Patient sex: F
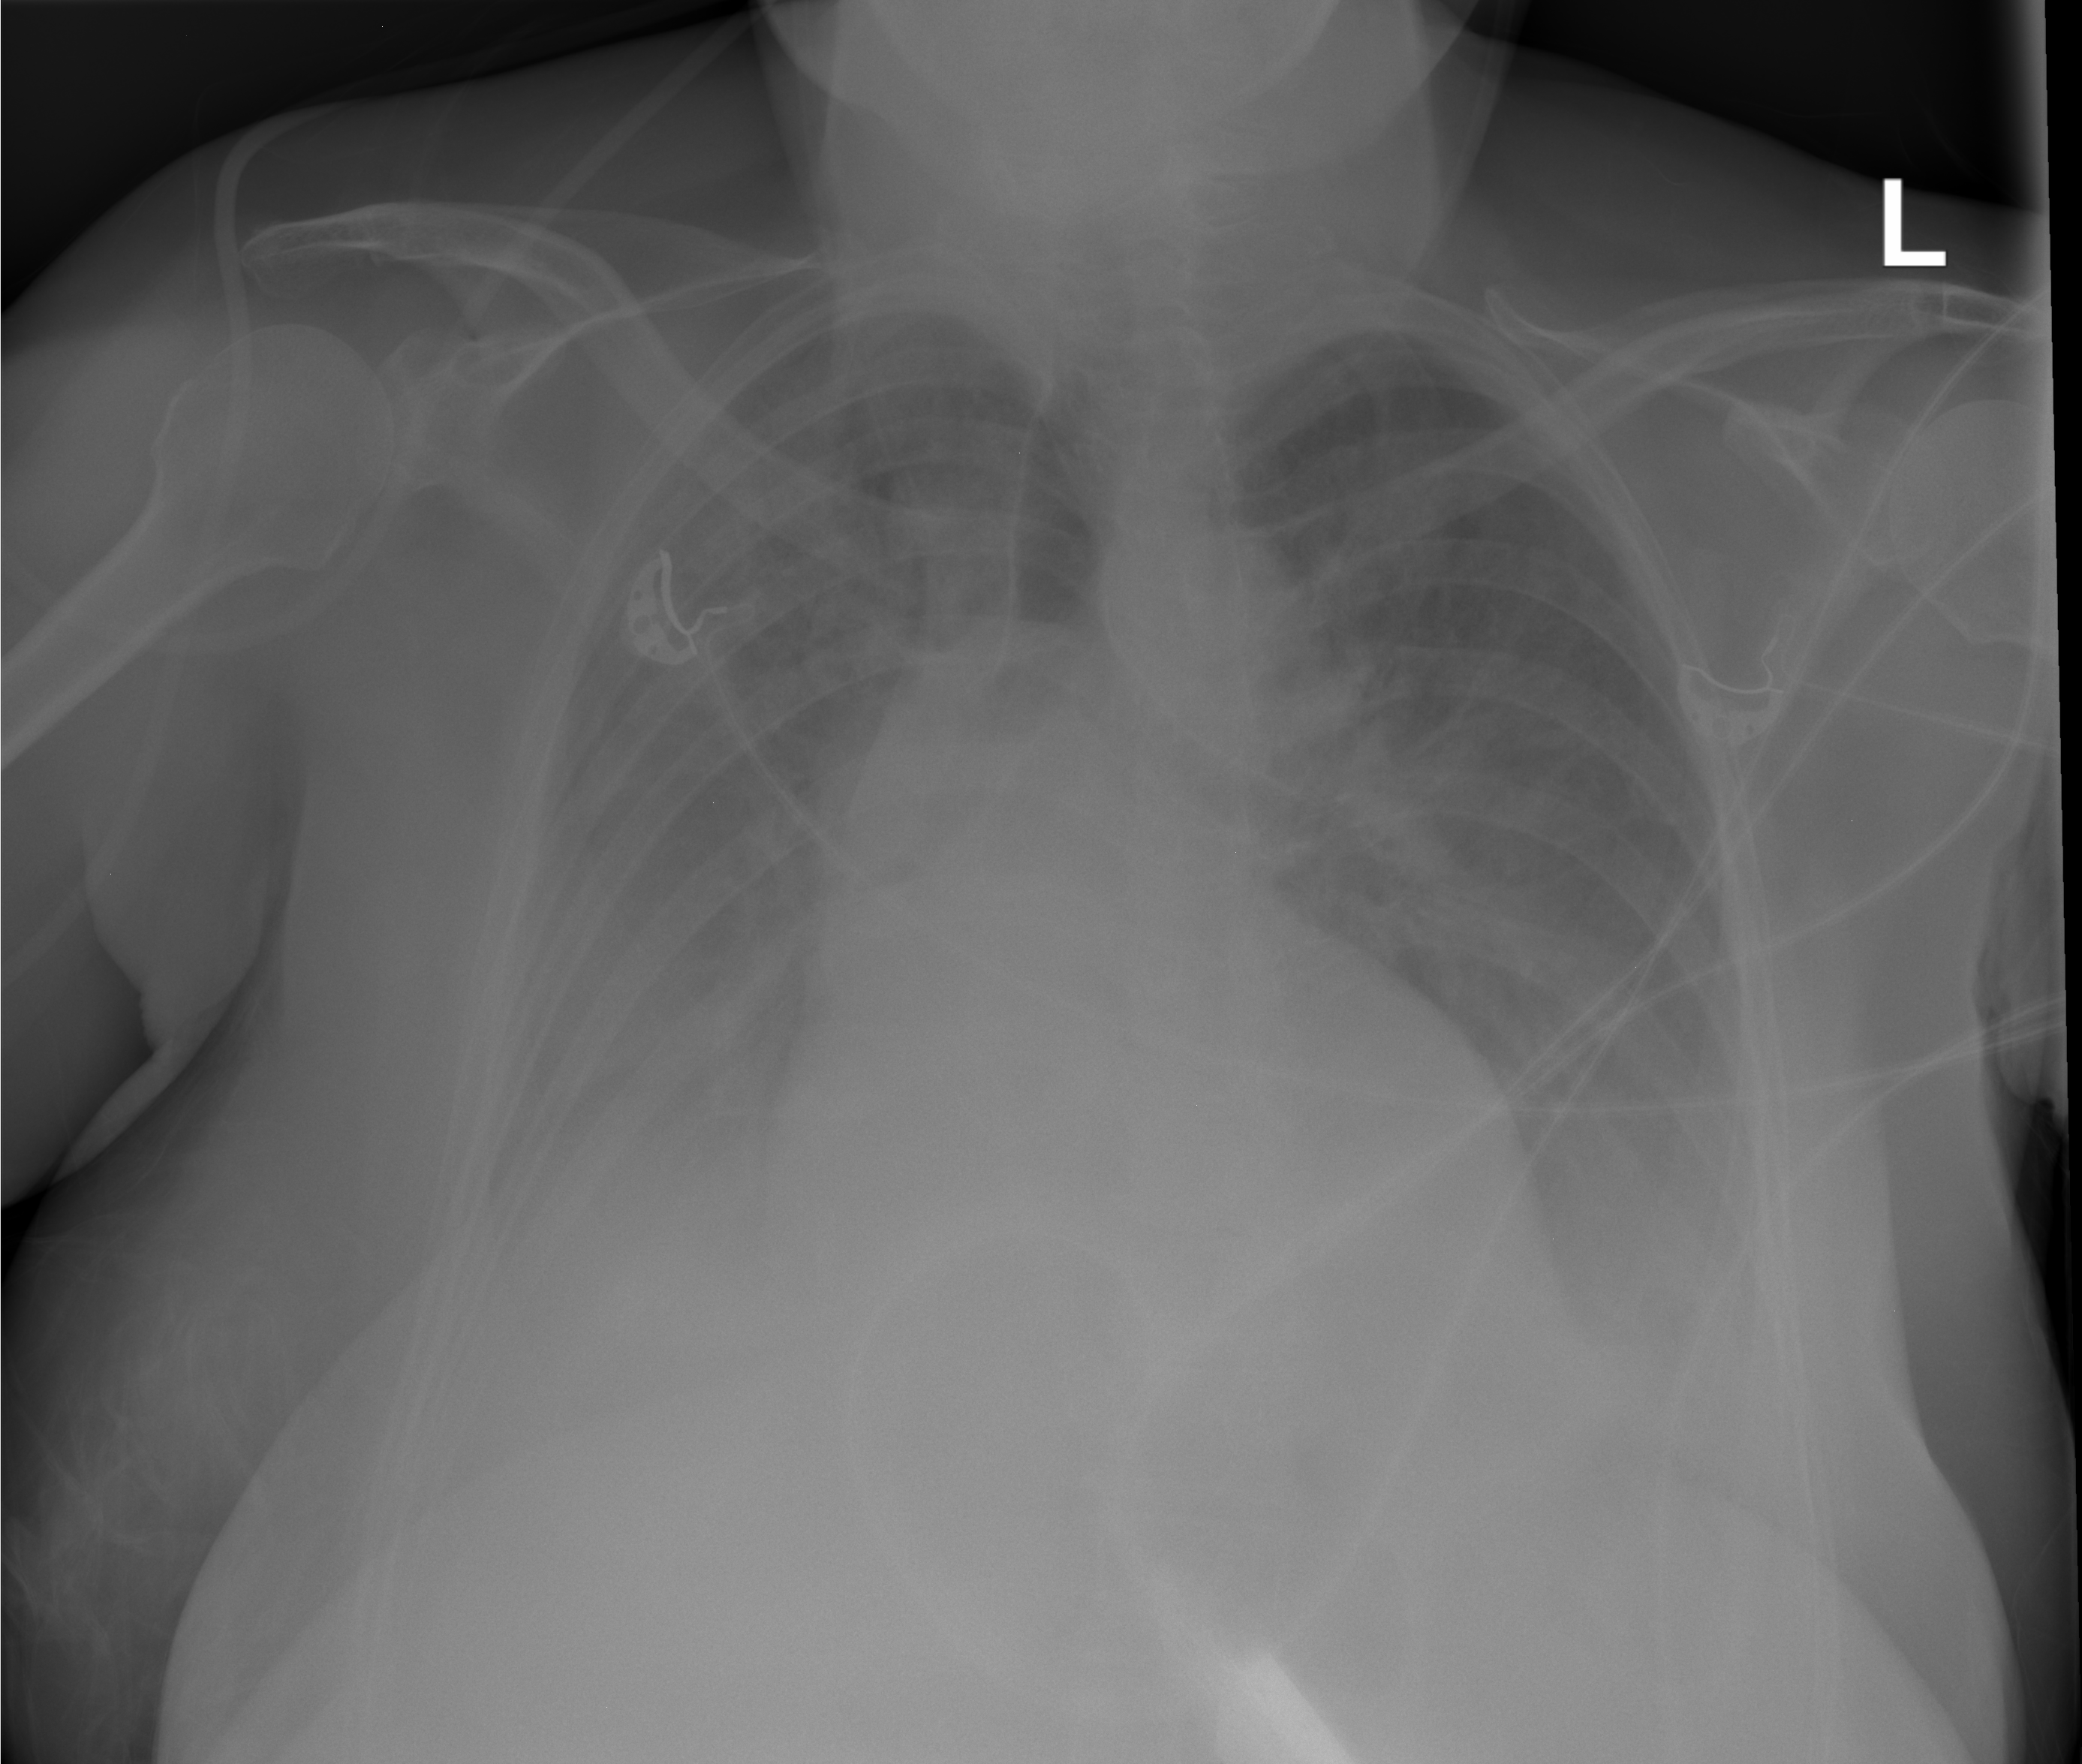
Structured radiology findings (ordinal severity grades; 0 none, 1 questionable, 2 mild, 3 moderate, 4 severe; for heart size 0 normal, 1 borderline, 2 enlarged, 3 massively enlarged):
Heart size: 2
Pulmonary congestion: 2
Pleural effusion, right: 2
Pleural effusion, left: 2
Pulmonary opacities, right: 2
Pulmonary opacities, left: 2
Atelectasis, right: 2
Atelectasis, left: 2